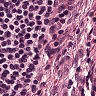
Metastatic tissue present: no